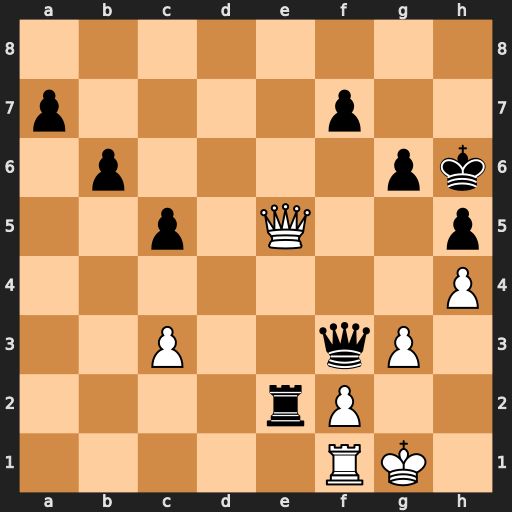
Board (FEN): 8/p4p2/1p4pk/2p1Q2p/7P/2P2qP1/4rP2/5RK1
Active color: w
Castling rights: -
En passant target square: -
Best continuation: Qh8#